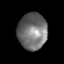
Tissue: prostate
Cell type: T cells
Senescence score: 0.3424
Nuclear area (px): 1047
Mean DAPI intensity: 111.636